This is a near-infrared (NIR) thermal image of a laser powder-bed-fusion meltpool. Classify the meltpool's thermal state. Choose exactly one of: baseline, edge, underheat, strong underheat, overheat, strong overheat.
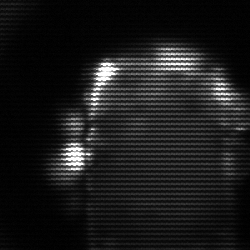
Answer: baseline